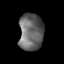
Tissue: prostate
Cell type: T cells
Senescence score: 0.3296
Nuclear area (px): 876
Mean DAPI intensity: 103.412